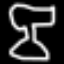
Label: hourglass